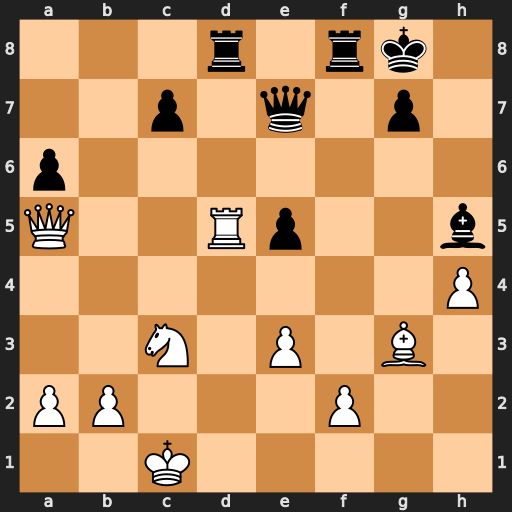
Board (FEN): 3r1rk1/2p1q1p1/p7/Q2Rp2b/7P/2N1P1B1/PP3P2/2K5
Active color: w
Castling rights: -
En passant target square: -
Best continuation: Rxe5 Qd7 Rd5